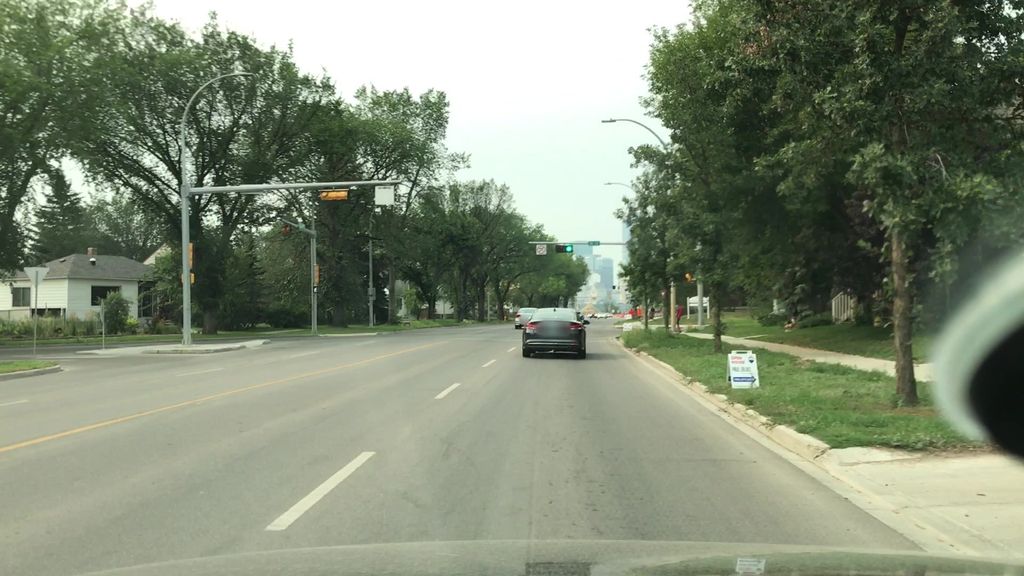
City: edmonton